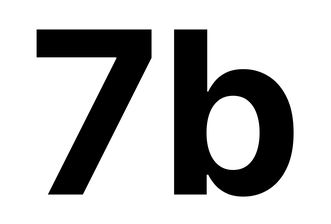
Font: Inter_Bold